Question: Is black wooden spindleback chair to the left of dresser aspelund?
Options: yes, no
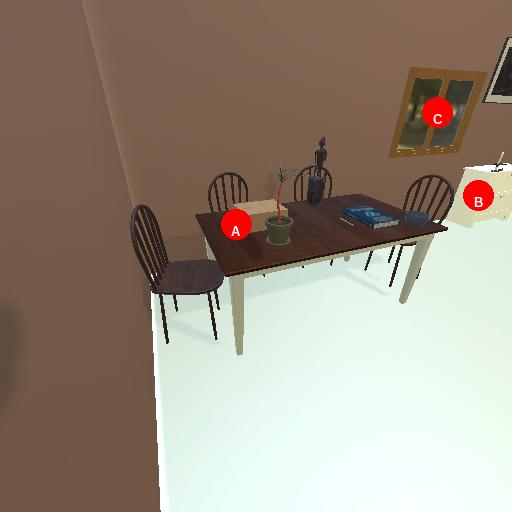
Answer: yes